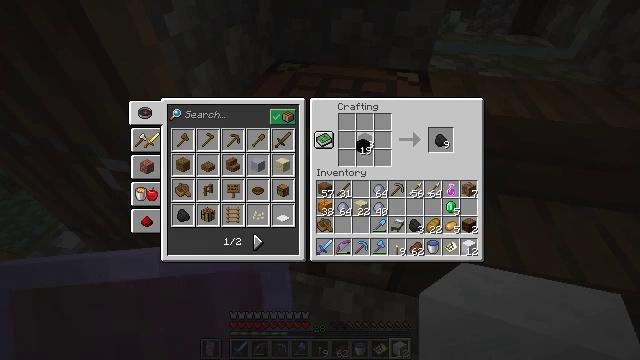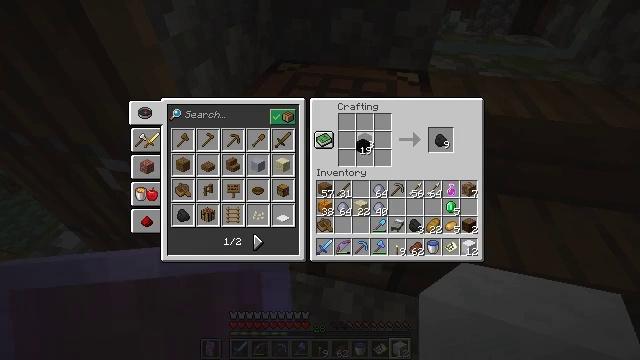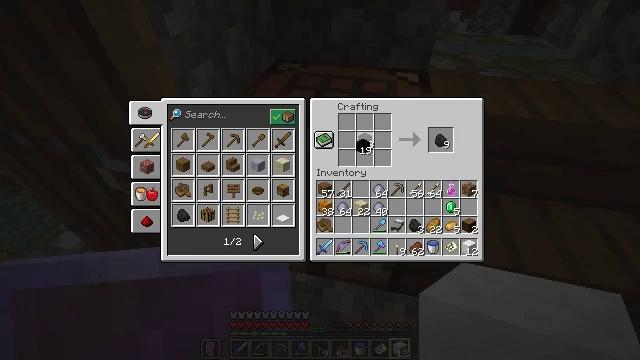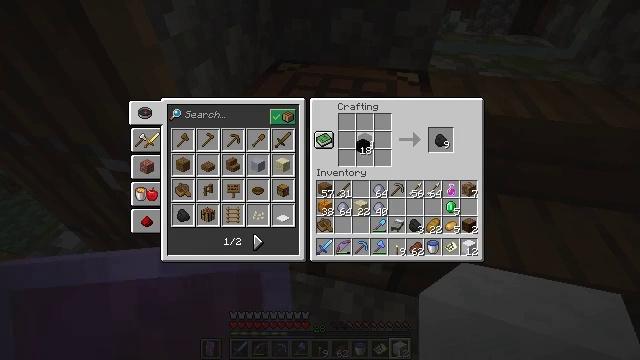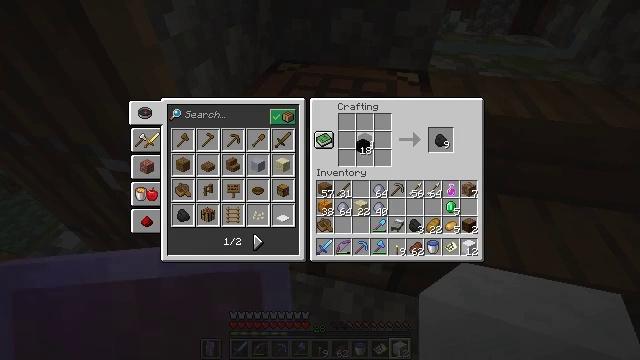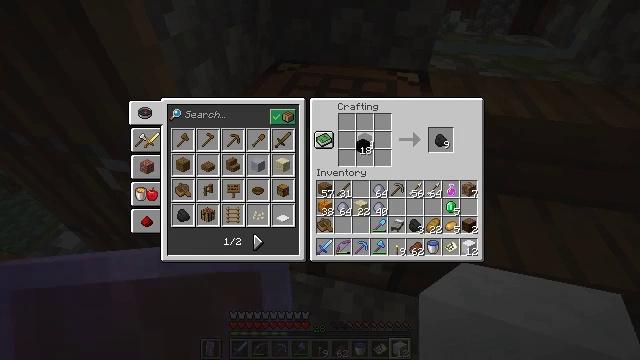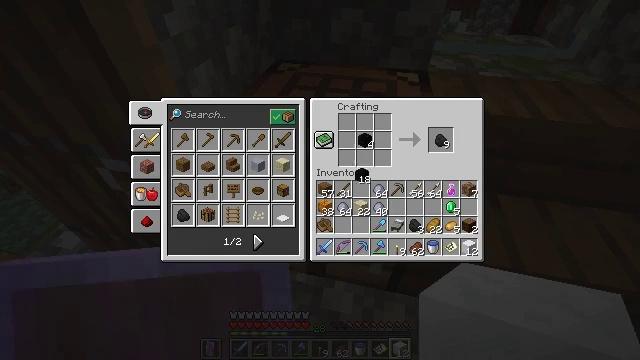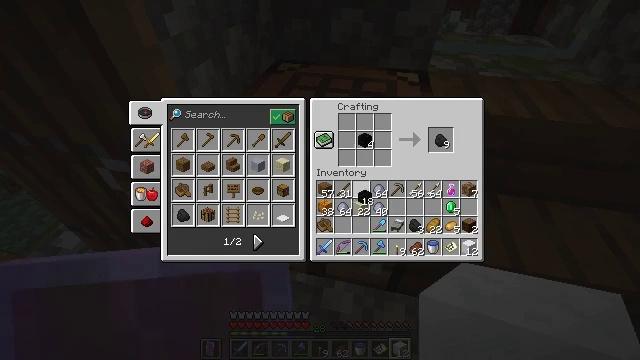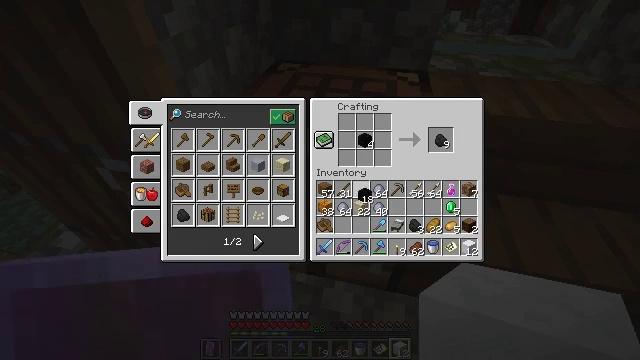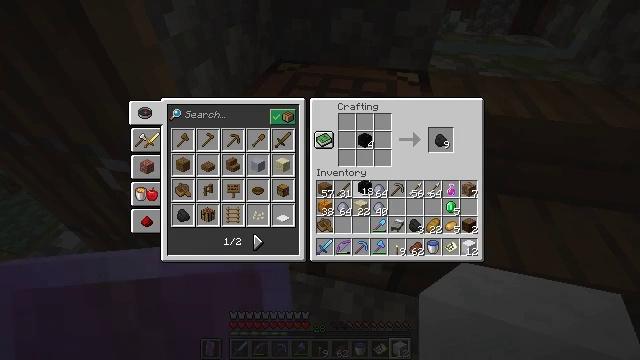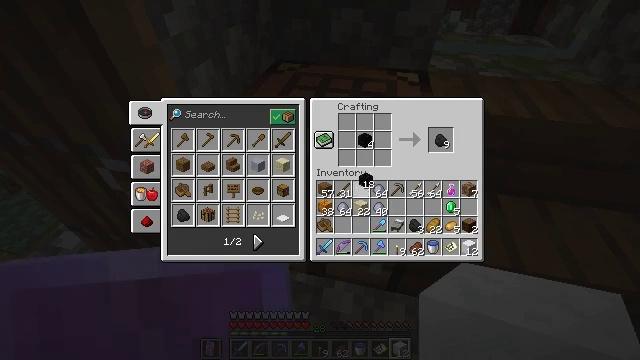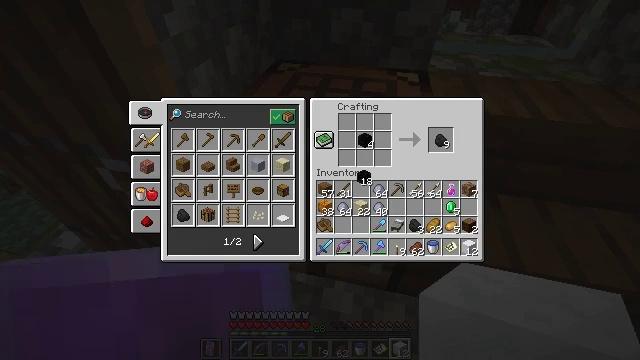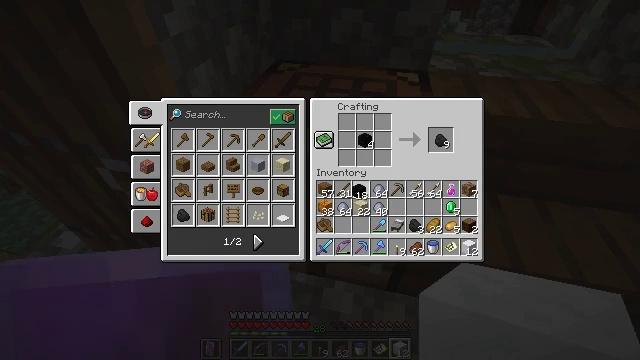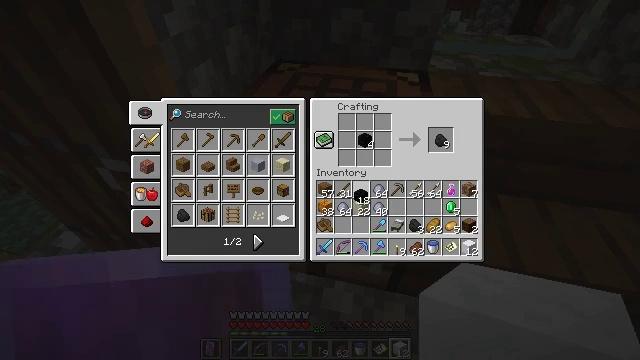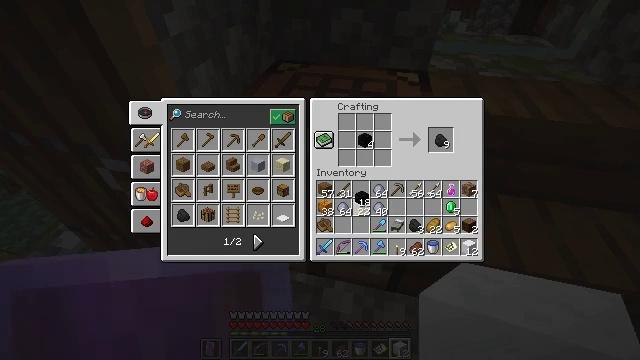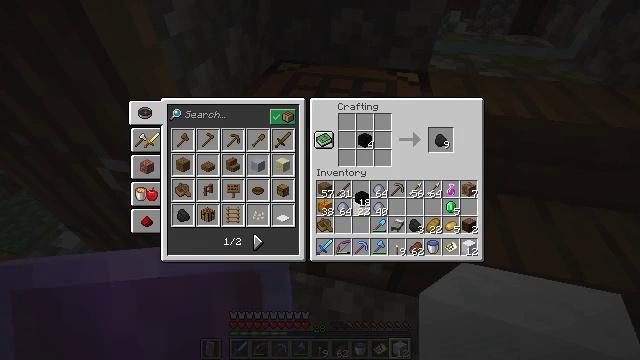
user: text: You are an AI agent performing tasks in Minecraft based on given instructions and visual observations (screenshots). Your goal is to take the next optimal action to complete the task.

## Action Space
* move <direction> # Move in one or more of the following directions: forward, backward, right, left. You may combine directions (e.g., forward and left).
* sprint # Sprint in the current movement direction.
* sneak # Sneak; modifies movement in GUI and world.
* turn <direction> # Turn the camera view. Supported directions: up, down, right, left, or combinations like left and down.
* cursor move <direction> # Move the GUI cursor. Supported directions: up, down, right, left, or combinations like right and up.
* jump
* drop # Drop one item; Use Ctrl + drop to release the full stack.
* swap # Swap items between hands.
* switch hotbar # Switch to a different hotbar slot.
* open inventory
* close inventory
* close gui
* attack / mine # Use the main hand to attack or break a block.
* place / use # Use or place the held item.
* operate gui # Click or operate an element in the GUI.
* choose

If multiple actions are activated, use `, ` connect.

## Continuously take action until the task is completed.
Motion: motion action
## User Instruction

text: Use the crafting grid to create coal.
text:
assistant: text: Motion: choose
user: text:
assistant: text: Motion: choose
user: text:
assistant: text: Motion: no_op
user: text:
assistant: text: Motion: no_op
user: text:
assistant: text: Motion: no_op
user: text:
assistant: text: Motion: cursor move down
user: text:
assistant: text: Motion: cursor move down
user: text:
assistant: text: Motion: no_op
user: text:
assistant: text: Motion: cursor move up
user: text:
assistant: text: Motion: no_op
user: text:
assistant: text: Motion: no_op
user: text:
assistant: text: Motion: cursor move down
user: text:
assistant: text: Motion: no_op
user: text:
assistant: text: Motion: no_op
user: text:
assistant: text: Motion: no_op
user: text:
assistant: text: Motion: no_op
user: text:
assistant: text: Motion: no_op
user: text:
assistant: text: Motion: cursor move down
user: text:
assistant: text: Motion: cursor move down
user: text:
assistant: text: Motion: no_op
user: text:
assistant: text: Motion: no_op
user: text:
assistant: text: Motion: no_op
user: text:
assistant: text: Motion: operate gui
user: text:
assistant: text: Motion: no_op
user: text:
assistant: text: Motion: no_op
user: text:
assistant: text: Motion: no_op
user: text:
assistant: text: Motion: no_op
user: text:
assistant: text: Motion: cursor move right and up
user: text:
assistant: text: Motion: cursor move right and up
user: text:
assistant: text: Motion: sneak, cursor move right and up